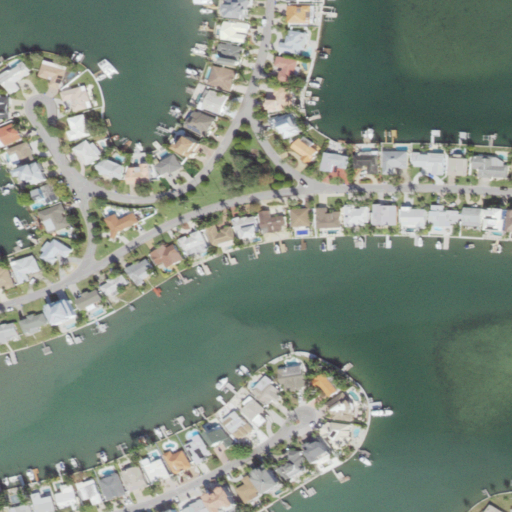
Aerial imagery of cape in Florida named Tripod Key containing open water, medium intensity development, high intensity development, low intensity development, open development, and barren land